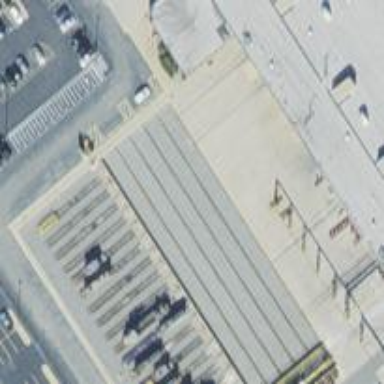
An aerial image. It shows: Railway yard in service.